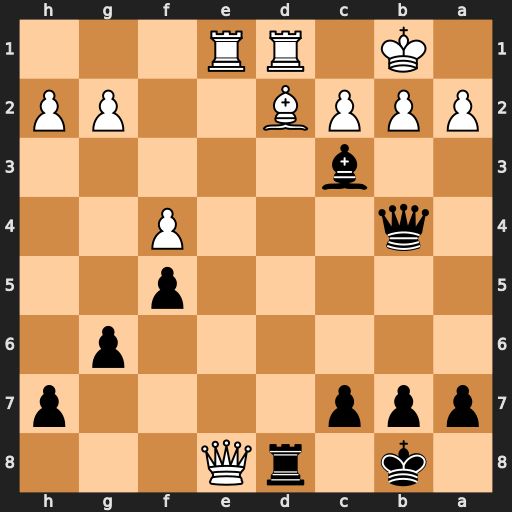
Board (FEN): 1k1rQ3/ppp4p/6p1/5p2/1q3P2/2b5/PPPB2PP/1K1RR3
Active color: b
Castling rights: -
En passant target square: -
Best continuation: Qxb2#